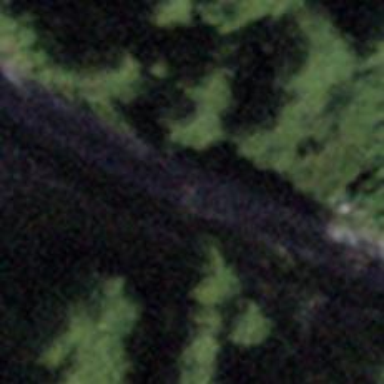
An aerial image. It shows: Well-maintained track road with grade 1 tracktype.